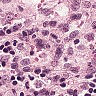
Metastatic tissue present: no